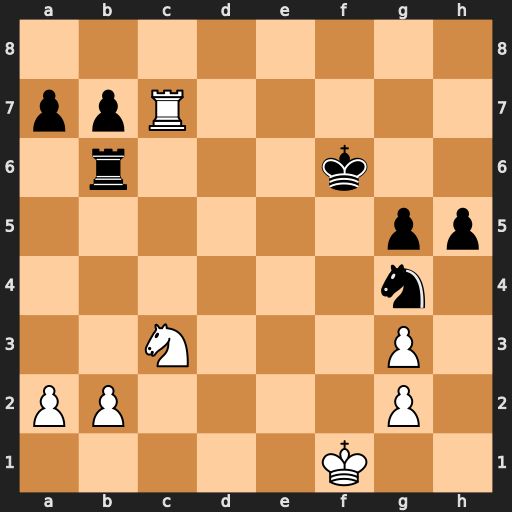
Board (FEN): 8/ppR5/1r3k2/6pp/6n1/2N3P1/PP4P1/5K2
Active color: w
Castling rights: -
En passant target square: -
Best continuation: Nd5+ Ke5 Nxb6